Question: I have a TreeView and have created a basic TreeItem type. Each TreeItem has a header, a TreeItem Collection for children and a collection for a possible context menu. The TreeItem class has those objects:
'''
public delegate void dExecute(TreeItem item);
public dExecute ExecuteTarget { get; set; }
public object Tag { get; set; }
public string Header { get; set; }
public List<TreeItem> Children { get; set; }
public List<TreeItem> ContextMenu { get; set; }
'''
The context menu uses again a HierarchicalDataTemplate to display TreeItem objects (I use the TreeItem class for the items in the treeview AND in the context menu). The context menu looks like this:
'''
<ContextMenu DataContext="{Binding PlacementTarget.DataContext, RelativeSource={RelativeSource Self}}" Visibility="{Binding ShowContextMenu}" ItemsSource="{Binding ContextMenu}">
<ContextMenu.ItemTemplate>
<HierarchicalDataTemplate ItemsSource="{Binding Children}">
<TextBlock Text="{Binding Header}" />
<HierarchicalDataTemplate.ItemContainerStyle>
<Style TargetType="MenuItem">
<Setter Property="Command" Value="{Binding Execute}"/>
</Style>
</HierarchicalDataTemplate.ItemContainerStyle>
</HierarchicalDataTemplate>
</ContextMenu.ItemTemplate>
</ContextMenu>
'''
The context menu is rendered as I want it to be. I have created a context menu that I just attach to some of my items in the tree view. This is its content.
'''
public List<TreeItem> ContextMenu
{
get
{
List<TreeItem> list = new List<TreeItem>();
TreeItem ti = new TreeItem("Some Action") { ExecuteTarget = targetMethod};
list.Add(ti);
ti = new TreeItem("test");
ti.Children.Add(new TreeItem("foo") { ExecuteTarget = targetMethod});
ti.Children.Add(new TreeItem("bar") { ExecuteTarget = targetMethod});
ti.Children.Add(new TreeItem("foo") { ExecuteTarget = targetMethod});
TreeItem ti2 = new TreeItem("inner"){ ExecuteTarget = targetMethod};
ti.Children.Add(ti2);
ti2.Children.Add(new TreeItem("foo") { ExecuteTarget = targetMethod});
list.Add(ti);
return list;
}
}
'''
The context menu looks like this.

It looks as it should be. The commands work as they should. EXCEPT for the command on the highest level of the context menu. When I click on "Some Action" nothing happens. I assume that I have to add something to XAML, but I have no idea where.
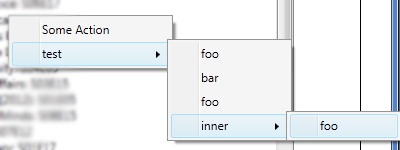
Answer: '''
<ContextMenu DataContext="{Binding PlacementTarget.DataContext, RelativeSource={RelativeSource Self}}" Visibility="{Binding ShowContextMenu}" ItemsSource="{Binding ContextMenu}">
<ContextMenu.ItemTemplate>
<HierarchicalDataTemplate ItemsSource="{Binding Children}">
<TextBlock Text="{Binding Header}" />
<HierarchicalDataTemplate.ItemContainerStyle>
<Style TargetType="MenuItem">
<Setter Property="Command" Value="{Binding Execute}"/>
</Style>
</HierarchicalDataTemplate.ItemContainerStyle>
</HierarchicalDataTemplate>
</ContextMenu.ItemTemplate>
<!-- this is what you're missing -->
<ContextMenu.ItemContainerStyle>
<Style TargetType="MenuItem">
<Setter Property="Command" Value="{Binding Execute}"/>
</Style>
</ContextMenu.ItemContainerStyle>
</ContextMenu>
'''